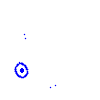
Particle: pion